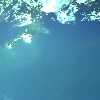
Label: water